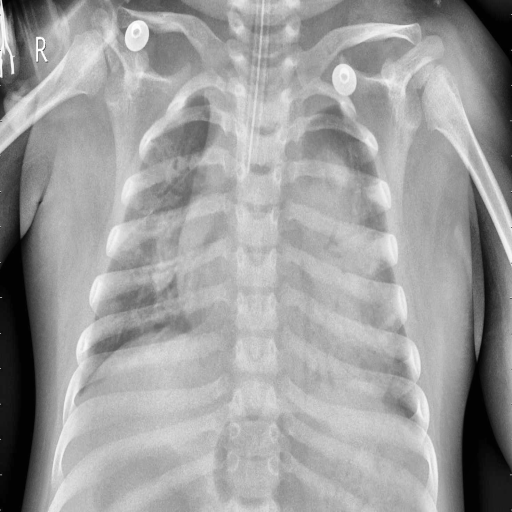
Finding: PNEUMONIA